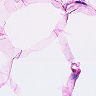
Metastatic tissue present: no